Question: I am concatenating multiple plots into one figure (24 to be specific) and I can't quite figure out how to add a legend for the whole figure.
'''
par(mfrow = c(4,6))
for(i in 1:24){
x <- rep(0,3)
y <- rnorm(3, 3)
par(family = "Garamond")
col_vec <- c( "darkblue", "gray65", "maroon4")
plot(x,y, xaxt = 'n', xlab = '', ylab = '', xaxt='n', bty = "n", ylim = c((min(y) - 1.5),(max(y) + 1.5)), col = col_vec, pch = 19, cex =.8)
abline(h=y[2], lty=2, col = "gray89")}
title("Effect Size", outer = TRUE, line = -2, cex = 2)
legend("topleft", c("Treatment 1", "Control", "Treatment 2"), col = col_vec, pch = 15)
'''
If anybody knows how to add the legend to the lefthand side rather than each plot or all of the plots, that would be great; note that without the legend command, the code above produces the following figure:

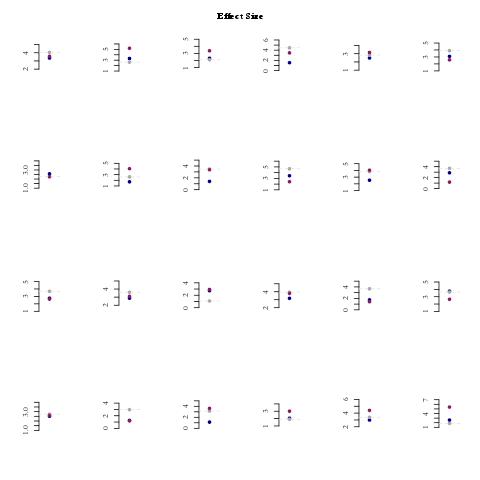
Answer: Here's one suggestion with ggplot2
'''
library(plyr)
xy <- rdply(24, data.frame(x=0, y=rnorm(3,3), id=1:3))
library(ggplot2)
ggplot(xy, aes(x, y, colour=factor(id))) +
facet_wrap(~.n, scales="free", ncol=4) +
geom_point() +
annotate("segment", x=-0.1, xend=-0.1, y=-Inf, yend=+Inf) +
scale_x_continuous(breaks=NULL, expand=c(0,0), lim=c(-0.1, 0.1)) +
scale_y_continuous(expand=c(0,0.1)) +
theme_minimal() +
theme(strip.text.x = element_blank(),
axis.title.x = element_blank(),
axis.title.y = element_blank()) +
scale_colour_manual("", labels=c("Treatment 1", "Control", "Treatment 2"),
values=c( "darkblue", "gray65", "maroon4"))
'''